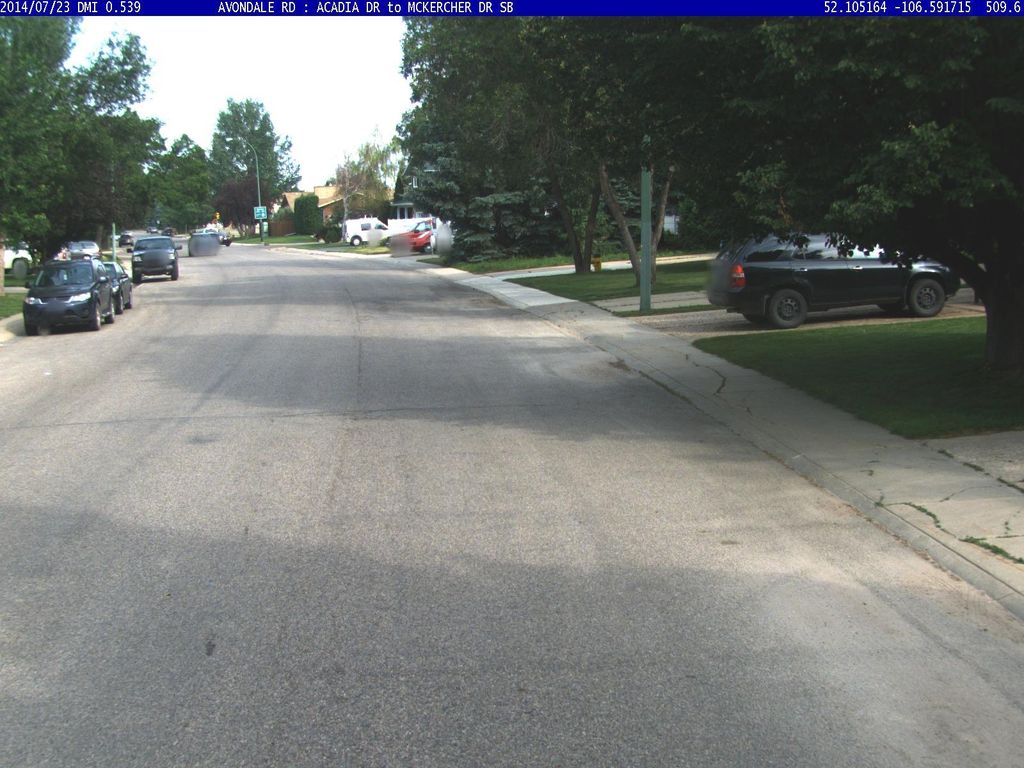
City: saskatoon